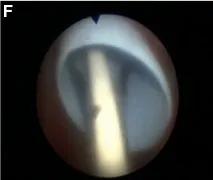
Lawson retrograde endoscopic-assisted access. (E, F) Endoscopic view of balloon dilation and nephrostomy sheath advancement.
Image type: ophthalmic_imaging (gonioscopy)